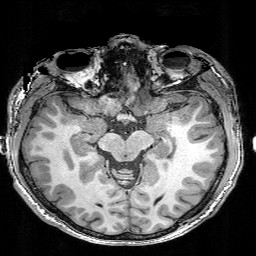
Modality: T1w
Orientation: coronal
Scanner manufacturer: siemens
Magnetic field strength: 3 T
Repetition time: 0.02 s
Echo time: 0.005 s